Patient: sex M, age 37
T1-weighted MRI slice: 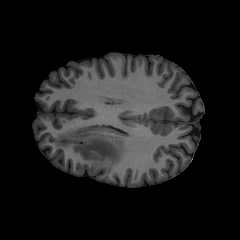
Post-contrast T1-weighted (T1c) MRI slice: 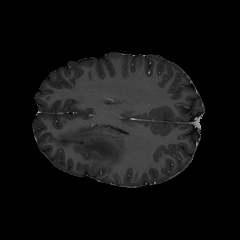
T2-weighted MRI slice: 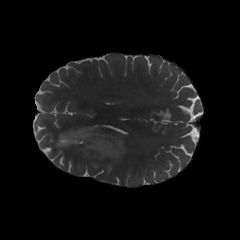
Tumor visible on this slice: yes
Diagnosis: Astrocytoma, IDH-mutant
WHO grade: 4